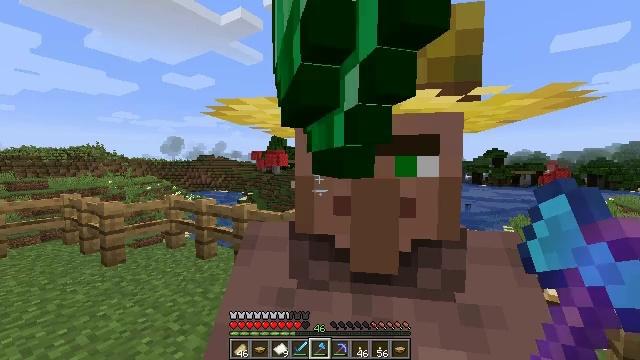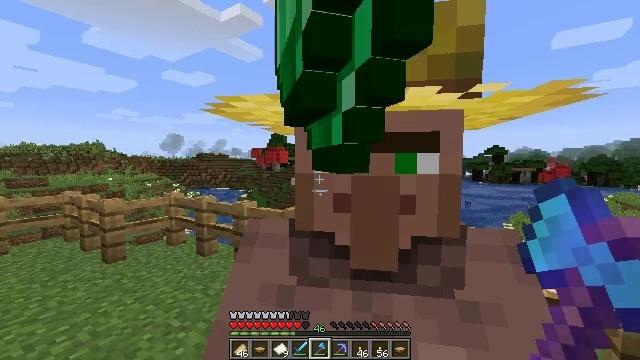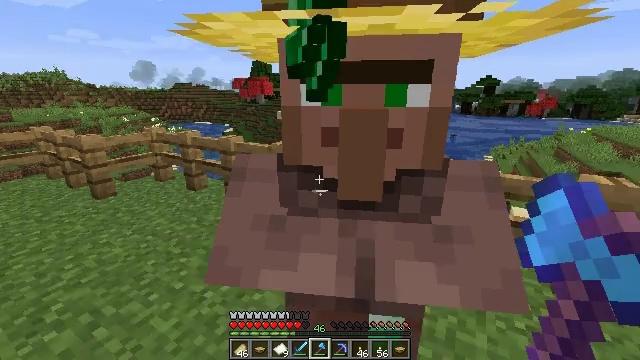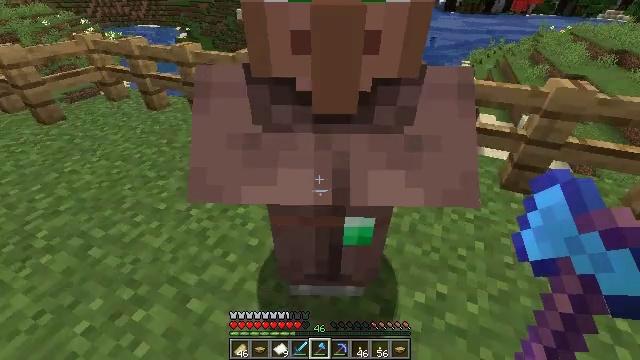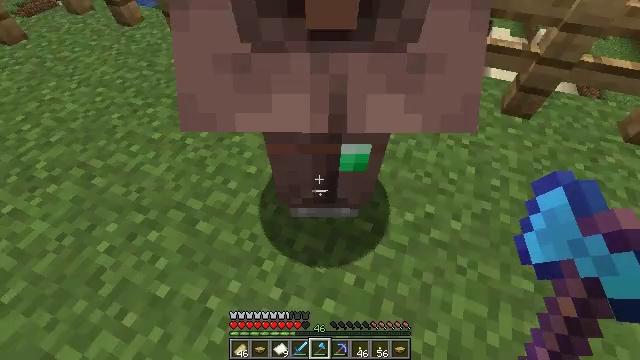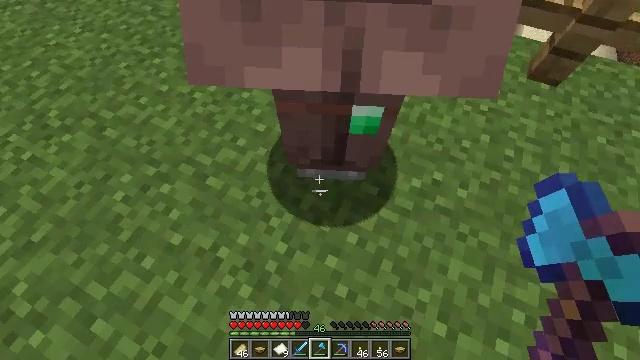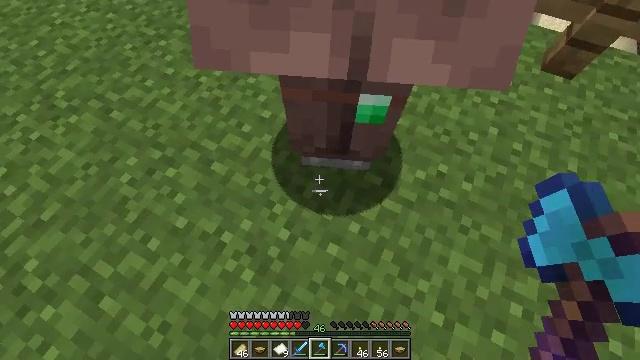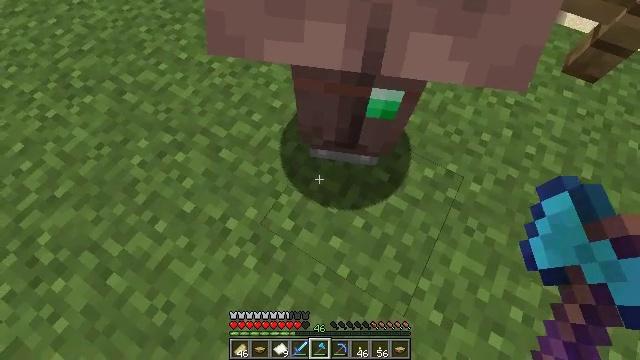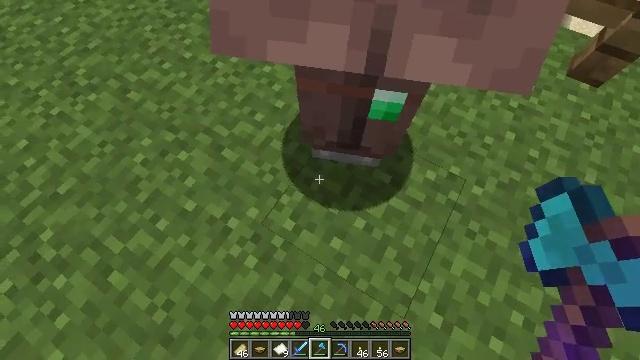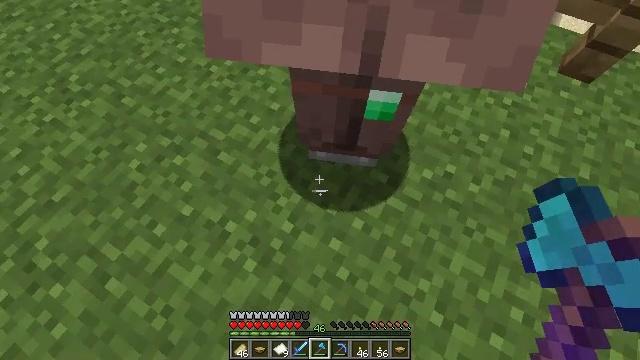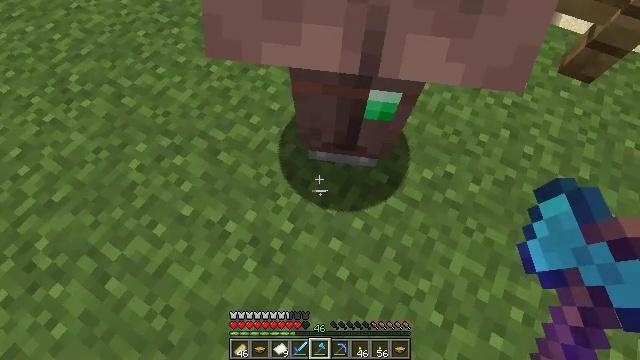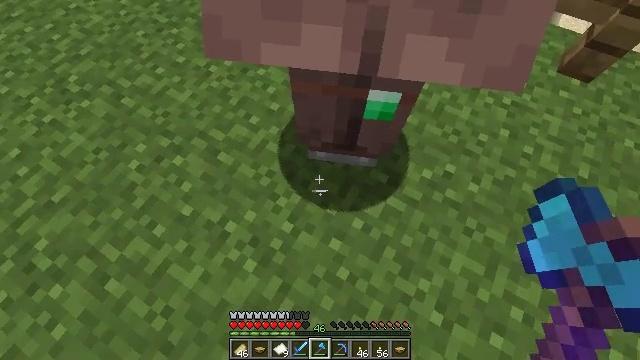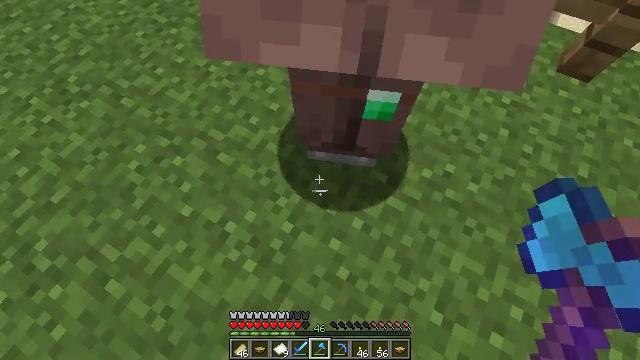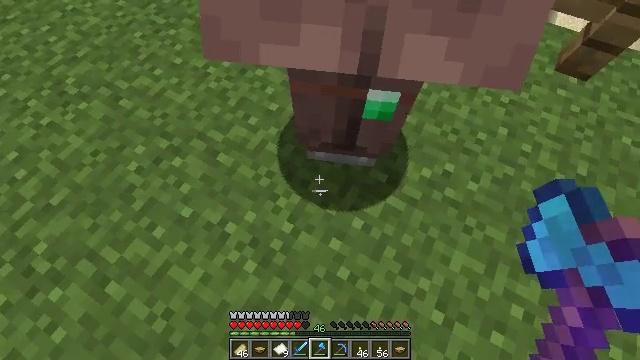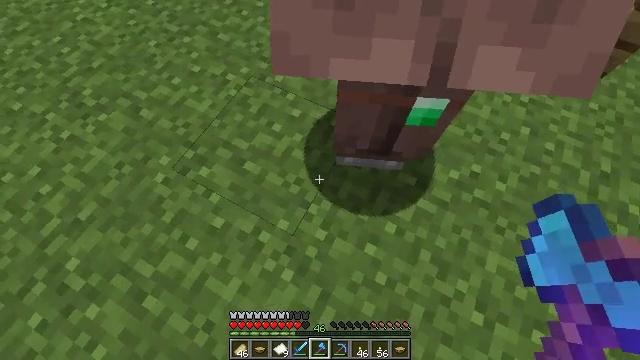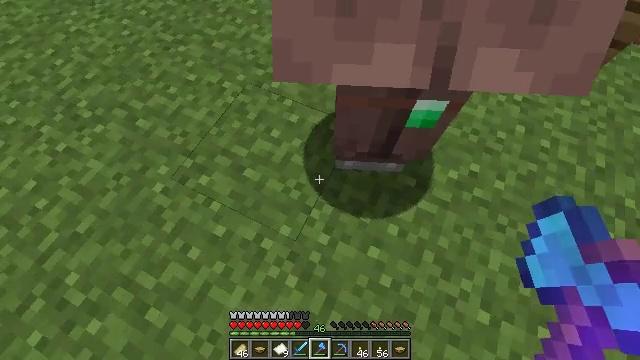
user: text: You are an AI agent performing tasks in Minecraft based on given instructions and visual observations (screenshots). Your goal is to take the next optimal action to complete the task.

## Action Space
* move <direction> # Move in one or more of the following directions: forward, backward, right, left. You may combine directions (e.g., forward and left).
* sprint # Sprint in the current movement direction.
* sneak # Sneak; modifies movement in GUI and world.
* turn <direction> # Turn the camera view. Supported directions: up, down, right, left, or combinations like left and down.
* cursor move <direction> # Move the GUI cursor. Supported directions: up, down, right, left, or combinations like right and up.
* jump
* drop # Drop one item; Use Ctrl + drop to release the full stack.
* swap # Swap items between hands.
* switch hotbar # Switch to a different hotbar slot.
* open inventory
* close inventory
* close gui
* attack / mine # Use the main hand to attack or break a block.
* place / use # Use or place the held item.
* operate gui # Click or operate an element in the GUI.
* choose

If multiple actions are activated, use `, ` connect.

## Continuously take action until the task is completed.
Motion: motion action
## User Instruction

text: Remove an apple from the inventory.
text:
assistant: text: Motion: no_op
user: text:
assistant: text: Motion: turn right and down
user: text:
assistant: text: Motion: turn right and down
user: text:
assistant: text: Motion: turn right and down
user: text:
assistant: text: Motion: turn left and down
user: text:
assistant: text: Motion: turn left and down
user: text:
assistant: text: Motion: turn left and down
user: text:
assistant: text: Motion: no_op
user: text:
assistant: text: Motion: turn right
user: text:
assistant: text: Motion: no_op
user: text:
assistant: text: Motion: no_op
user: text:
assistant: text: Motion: no_op
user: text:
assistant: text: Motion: move left
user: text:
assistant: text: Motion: move left, turn right
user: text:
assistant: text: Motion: move left, turn right
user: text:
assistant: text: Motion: move left, turn right and up
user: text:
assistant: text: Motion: move left, turn right and up
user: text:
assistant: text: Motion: move left, turn right and up
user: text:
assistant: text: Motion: move left, turn right and up
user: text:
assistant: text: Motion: move left, turn right and up
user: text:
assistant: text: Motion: move forward and move left, turn right and up
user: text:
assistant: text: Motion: move forward and move left, turn right and up
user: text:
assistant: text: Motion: move forward and move left, turn right and up
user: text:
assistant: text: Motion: move forward and move left, turn right
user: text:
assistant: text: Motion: no_op
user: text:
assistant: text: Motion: no_op
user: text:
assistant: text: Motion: no_op
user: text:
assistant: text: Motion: no_op
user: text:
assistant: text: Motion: no_op
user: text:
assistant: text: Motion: no_op